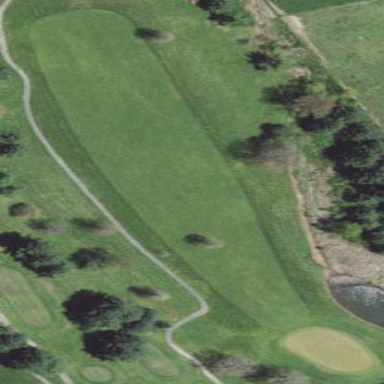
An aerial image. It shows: Golf fairway surrounded by grass.